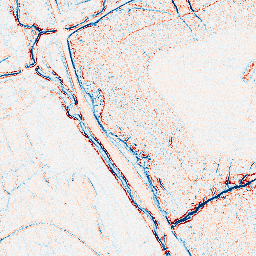
Category: edge_preserving
Decomposition family: bilateral
Decomposition parameters: d: 5
sigma_color: 100
sigma_space: 75
Upsampling method: quadratic
Upsampling parameters: scale: 8
Upsampling scale: 8